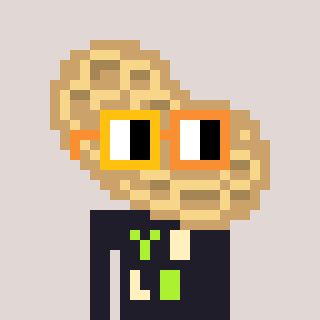
a pixel art character with square yellow and orange glasses, a peanut-shaped head and a grayscale-colored body on a warm background